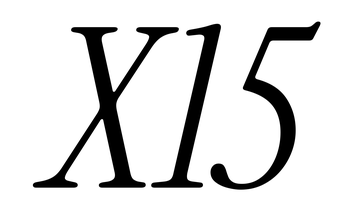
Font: InstrumentSerif-Italic